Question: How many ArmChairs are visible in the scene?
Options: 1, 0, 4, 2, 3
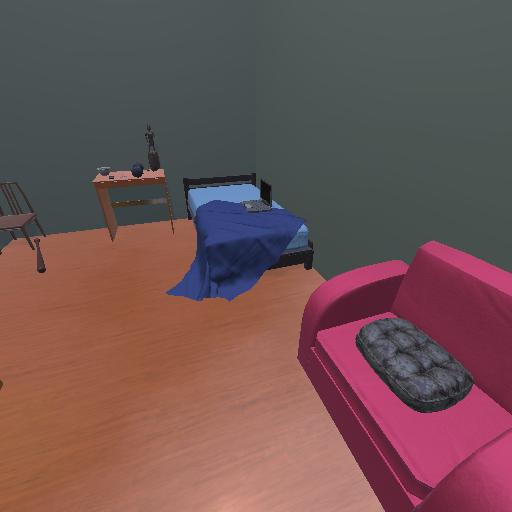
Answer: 1